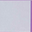
Piece: xx